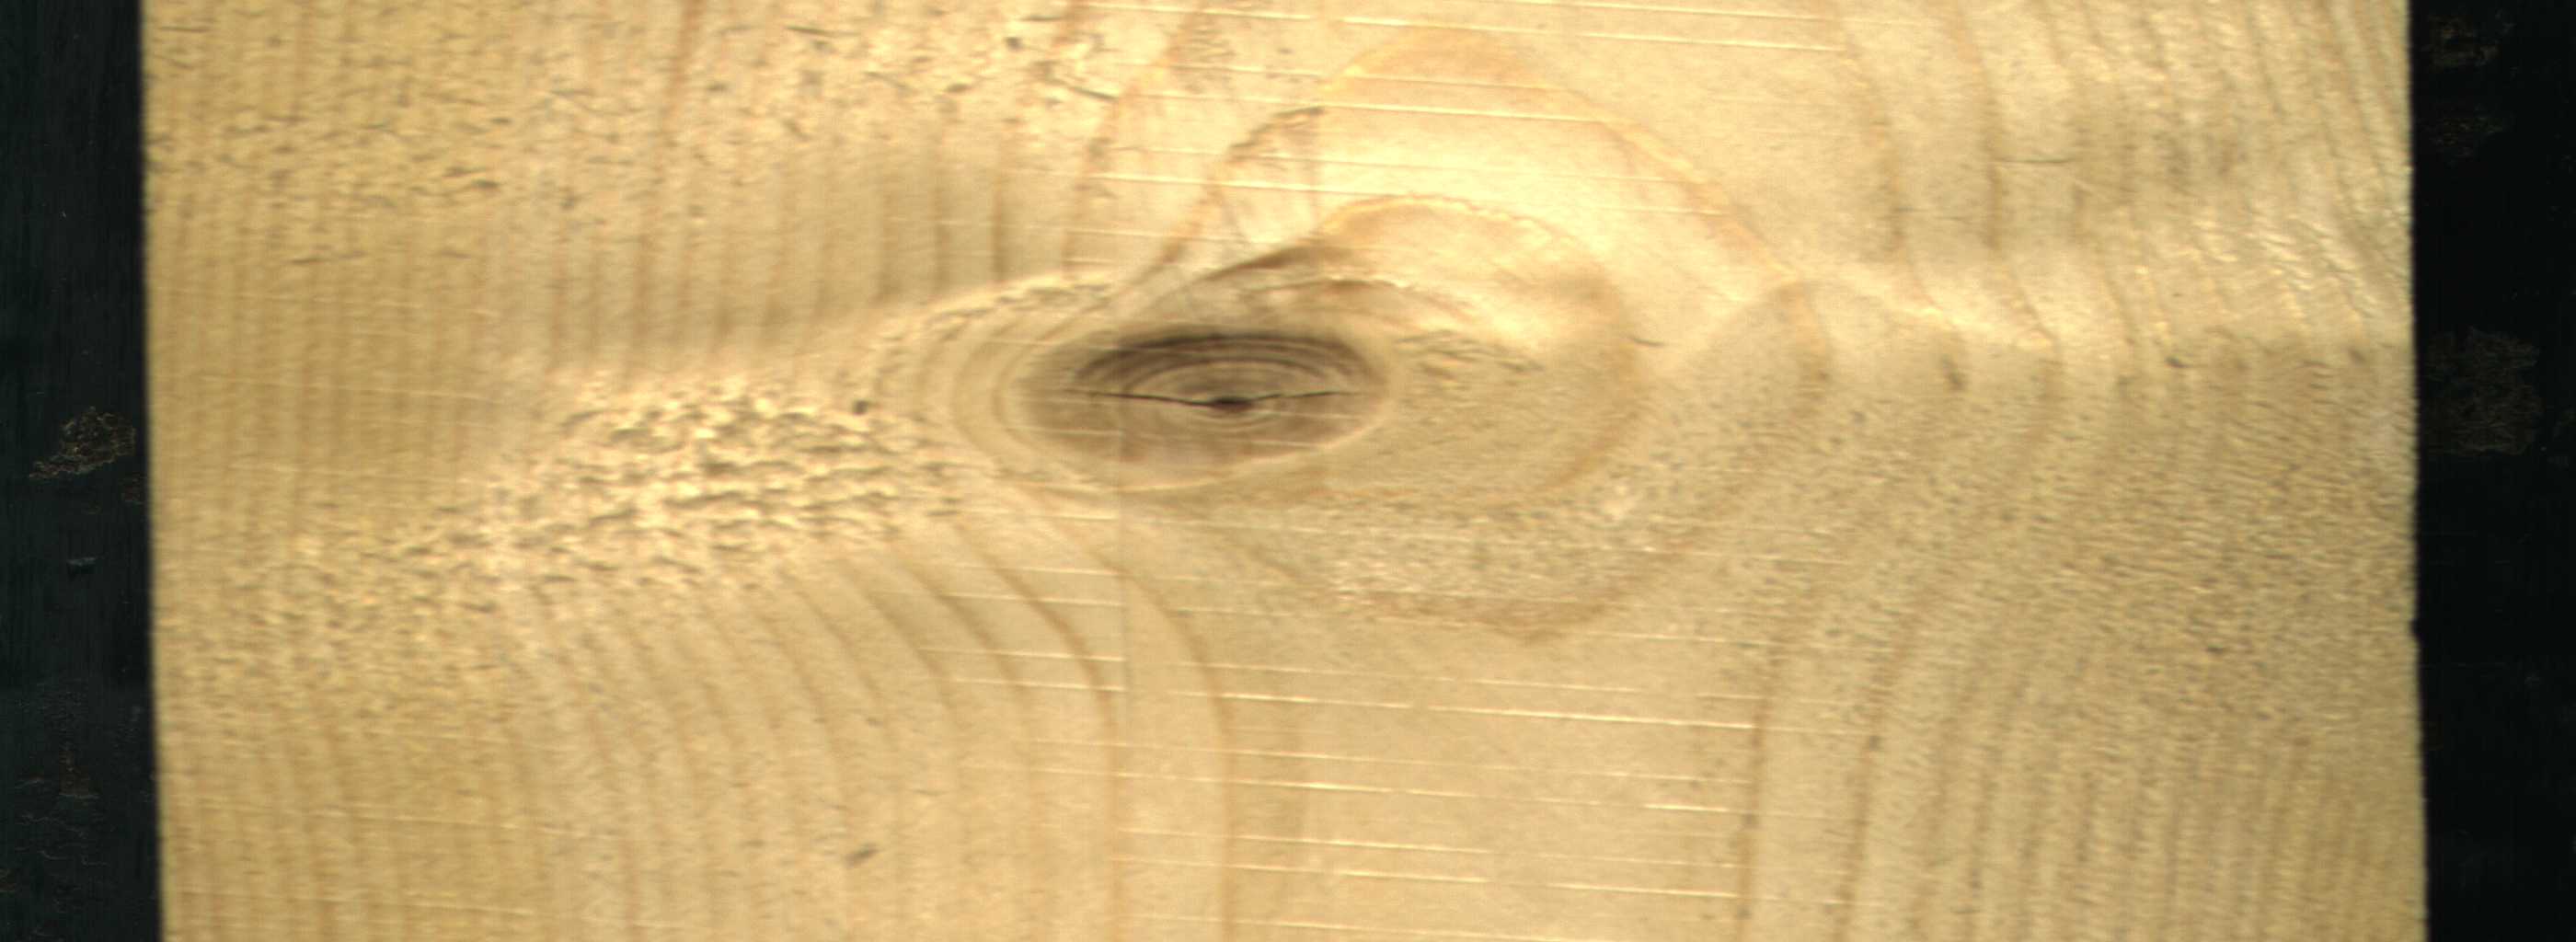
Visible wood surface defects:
knot_with_crack